Field crop: maize
Growth stage: 1
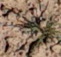
Species: lolium